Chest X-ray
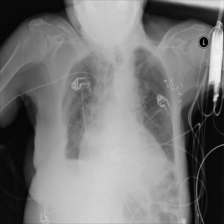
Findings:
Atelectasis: positive
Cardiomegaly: negative
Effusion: negative
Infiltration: negative
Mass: negative
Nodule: negative
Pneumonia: negative
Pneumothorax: negative
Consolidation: negative
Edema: negative
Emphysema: negative
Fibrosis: positive
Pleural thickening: negative
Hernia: negative